Interaction volume radius: 10 \u00c5
Interaction volume height: 25 \u00c5
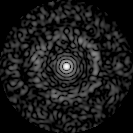
Disorder parameter: 0.8231